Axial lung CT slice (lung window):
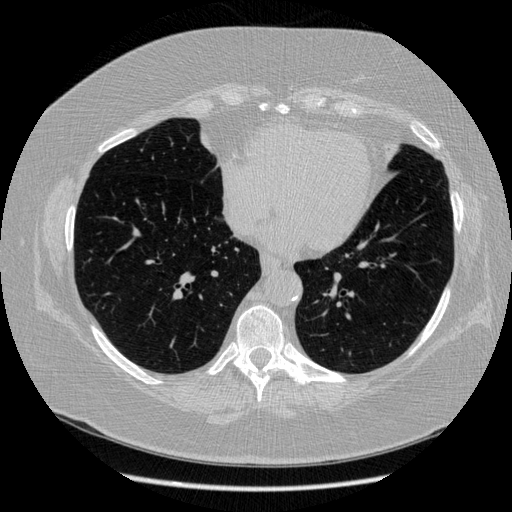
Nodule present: no